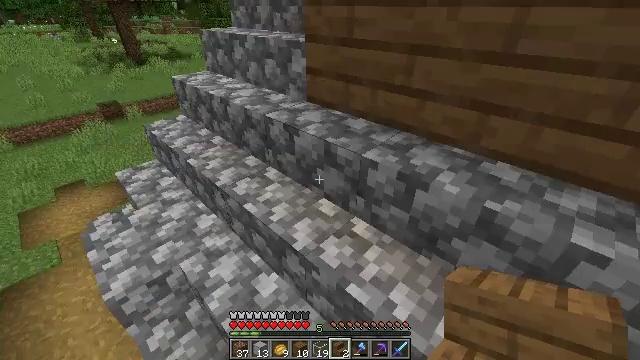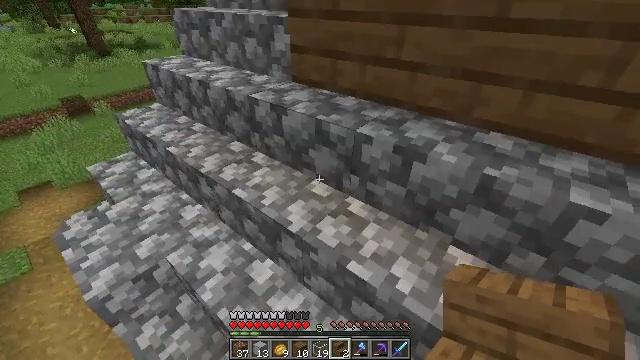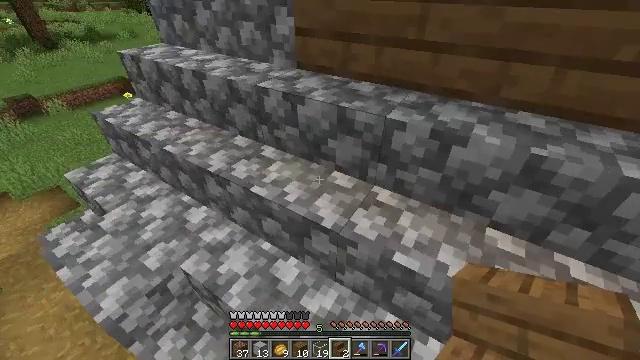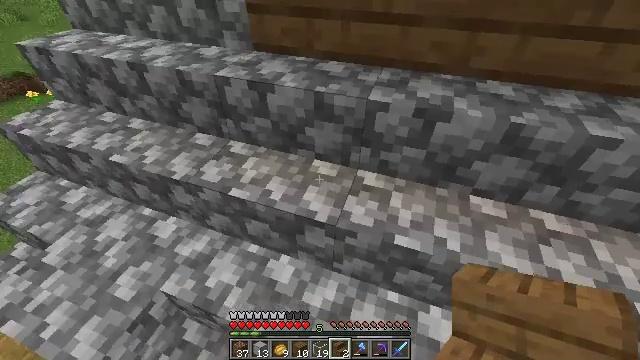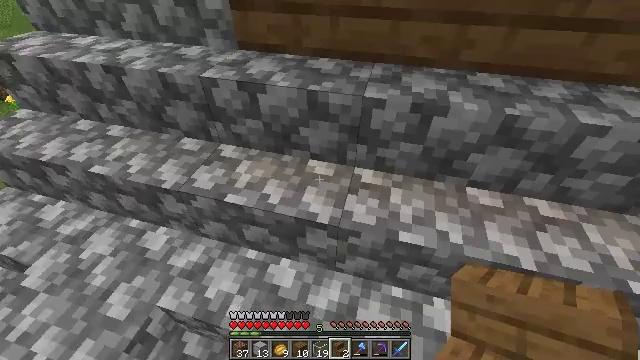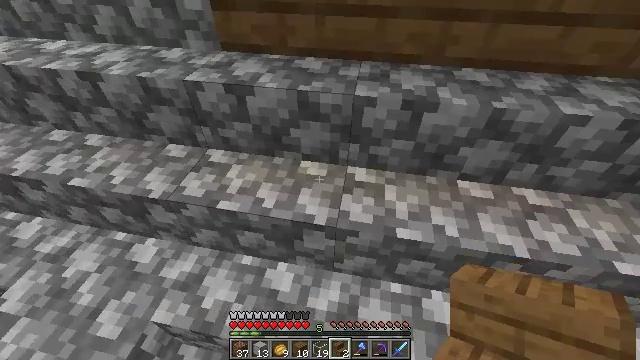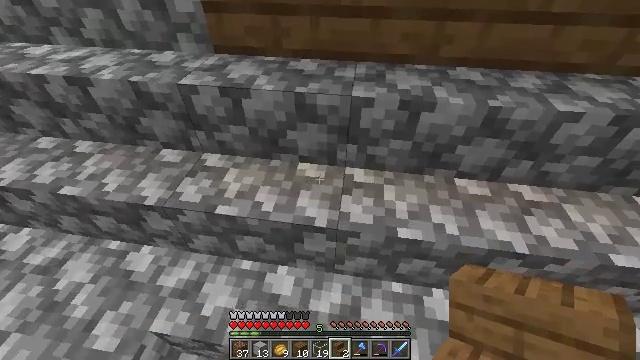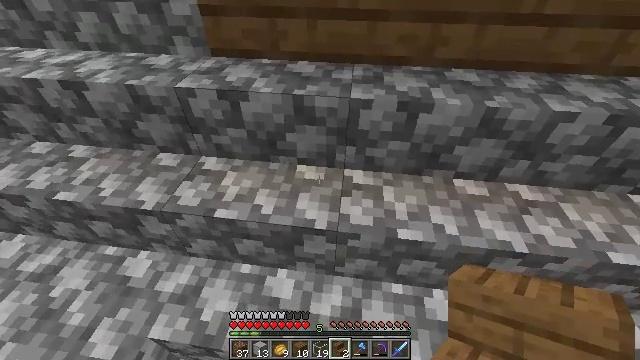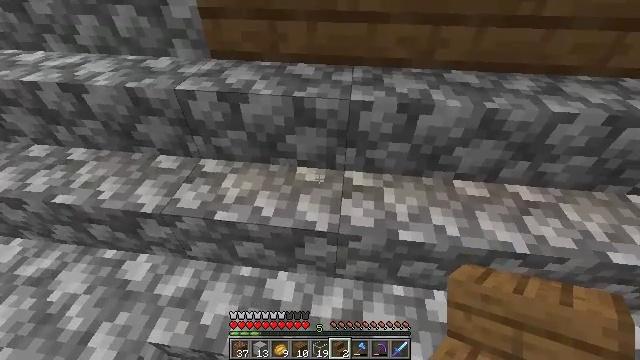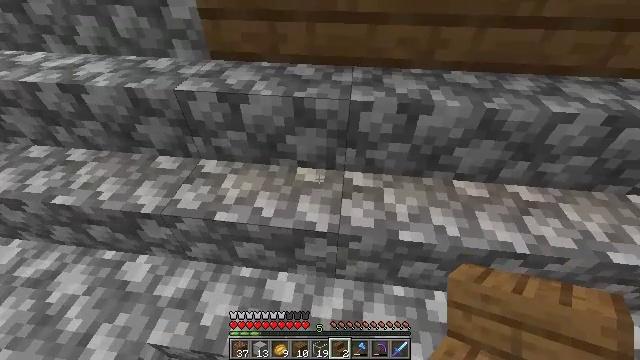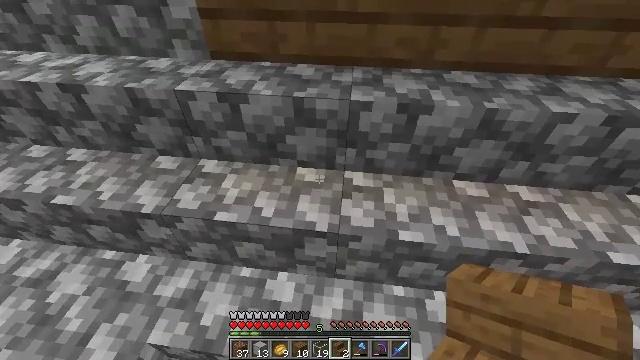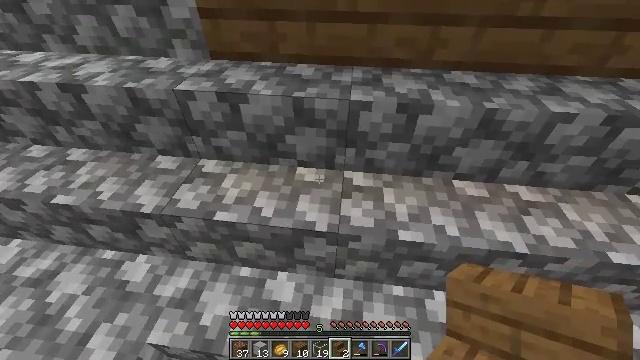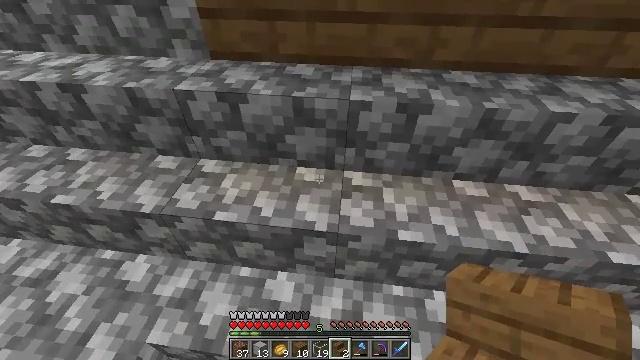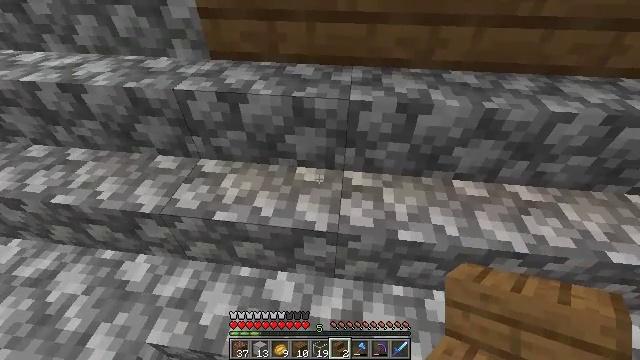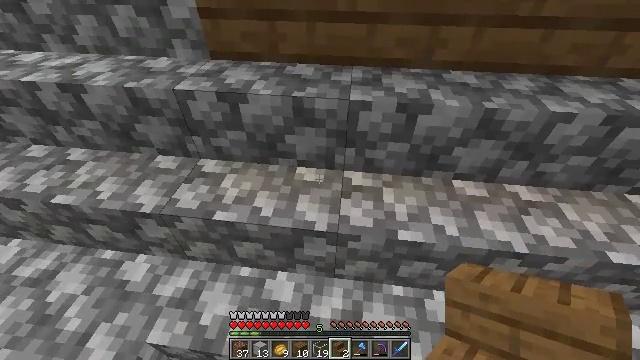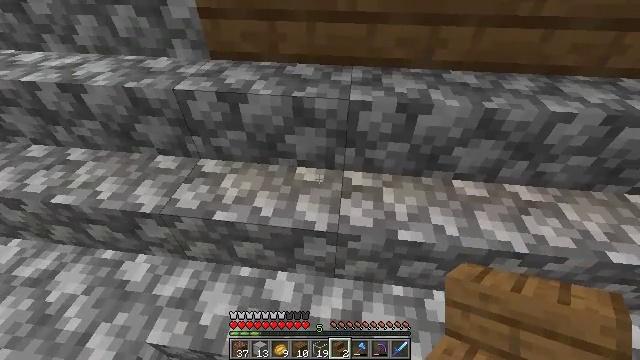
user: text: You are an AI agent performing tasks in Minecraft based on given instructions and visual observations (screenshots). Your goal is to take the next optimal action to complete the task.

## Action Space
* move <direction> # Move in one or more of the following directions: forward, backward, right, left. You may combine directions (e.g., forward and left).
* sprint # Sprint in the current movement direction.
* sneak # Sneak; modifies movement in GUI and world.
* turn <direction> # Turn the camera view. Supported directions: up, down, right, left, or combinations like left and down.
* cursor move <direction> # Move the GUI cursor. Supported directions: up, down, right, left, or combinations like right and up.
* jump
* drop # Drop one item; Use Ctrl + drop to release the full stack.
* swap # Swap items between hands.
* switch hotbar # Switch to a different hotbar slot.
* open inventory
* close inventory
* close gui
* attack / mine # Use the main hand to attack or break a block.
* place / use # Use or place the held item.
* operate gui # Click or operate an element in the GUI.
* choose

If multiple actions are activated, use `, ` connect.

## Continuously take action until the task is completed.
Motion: motion action
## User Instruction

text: Gather cobblestone stairs from the structure.
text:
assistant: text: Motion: move forward and move left, turn right and down
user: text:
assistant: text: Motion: move forward and move left, turn right and down
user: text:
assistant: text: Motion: move forward and move left, turn right and down
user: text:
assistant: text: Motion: turn right
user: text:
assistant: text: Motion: turn right
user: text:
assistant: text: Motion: turn right
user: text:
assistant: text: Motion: turn right
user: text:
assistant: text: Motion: no_op
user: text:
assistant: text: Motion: no_op
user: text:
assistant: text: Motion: no_op
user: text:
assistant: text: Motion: no_op
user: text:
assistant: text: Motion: no_op
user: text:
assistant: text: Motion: no_op
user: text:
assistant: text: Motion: no_op
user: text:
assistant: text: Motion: no_op
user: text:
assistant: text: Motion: move forward
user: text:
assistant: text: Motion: move forward
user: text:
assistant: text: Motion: move forward
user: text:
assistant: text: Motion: no_op
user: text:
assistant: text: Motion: no_op
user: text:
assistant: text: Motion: no_op
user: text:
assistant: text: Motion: turn down
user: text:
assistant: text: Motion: turn down
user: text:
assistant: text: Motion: move left, turn down
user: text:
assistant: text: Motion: move left, turn down
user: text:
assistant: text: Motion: move left, turn down
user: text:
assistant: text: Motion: no_op
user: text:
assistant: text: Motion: turn right and down
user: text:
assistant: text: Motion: turn right and down
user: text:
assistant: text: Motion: turn right